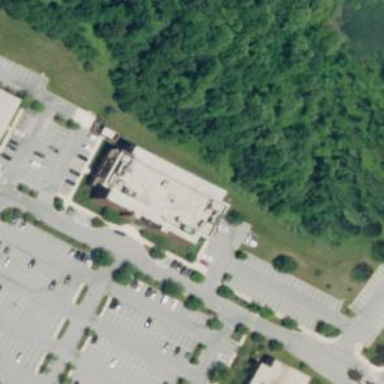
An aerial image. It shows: Office building.